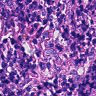
Metastatic tissue present: no